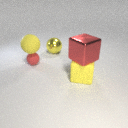
small red rubber sphere below large yellow rubber sphere